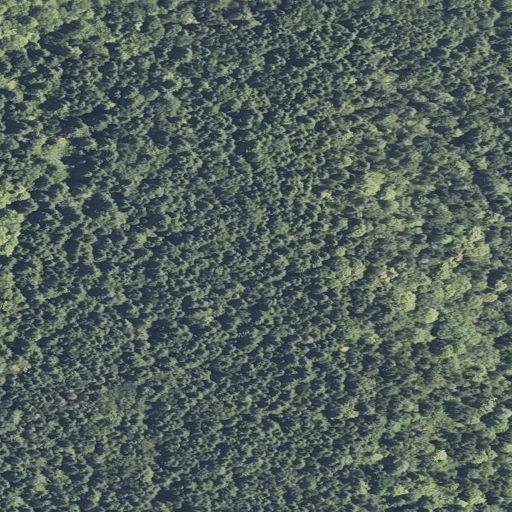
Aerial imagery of ridge(s) in Maine named Dyer Cove Ridge containing evergreen forest and mixed forest